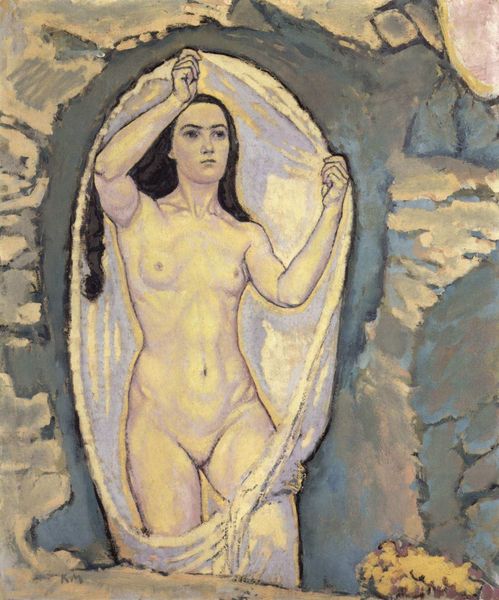
Titel: Venus in der Grotte
Künstler: Koloman Moser
Standort: Wien
Institution: Sammlung Leopold
Schlagwörter: akt, blau, blätter, dunkel, felsen, gemälde, gestein, hand, haut, körper, nackt, schatten, umhang, weiß, gelb, grün, kirchner, landschaft, mädchen, braun, brust, busen, finger, frau, frisur, grau, haar, hell, hintergrund, jahrhundertwende, licht, mund, nase, pastell, schwarz, zeichnung, blick, dame, gras, schleier, tuch, wiese, expressionismus, hochformat, malerei, symbolismus, jung, arm, arme, augen, blass, falten, faru, gesicht, halten, lang, mensch, rahmen, stein, steine, bildnis, hals, hände, porträt, spiegel, vorhang, öl, dämmerung, ferne, morgen, natur, busch, flach, gehen, schlank, sonne, auge, figur, haare, lange haare, stehend, stoff, decke, blatt, person, pflanze, blässe, frontal, höhle, kinn, locken, oval, rund, beine, gleb, taille, bein, brüste, moderne, abstrakt, fels, fläche, modern, farbe, tag, klein, beige, blue, hands, king, oil, white, women, black, dark hair, face, female, gray, green, grey, hair, jugendstil, lady, nose, painting, portrait, robe, symbolism, woman, yellow, detail, muskeln, ernst, schmal, tusch, handtuch, mirror, pink, sheet, stuck, brown, plant, nabel, bauch, entkleidung, fin de siècle, junge frau, klinger, laken, bauchnabel, brustwarzen, geschlecht, knie, scham, schenkel, klimt, dünn, surrealismus, griff, schwarze haare, linie, geheimnis, nackig, rippen, schönheit, traum, jungfrau, schweiz, jugenstil, greifen, stand, hodler, allegorie, beckmann, rasiert, leintuch, sehnsucht, hüfte, cliff, life, naked, nude, rock, rocks, sky, stone, stark, brus, grotte, girl, landscape, mountain, water, bleich, maskulin, eyes, muschel, light, wien, drawing, paper, aurora, verstecken, frame, gaze, look, shadow, brow, fabric, mouth, scarf, art nouveau, sketch, allegory, rundung, art deco, enthüllung, auferstehung, schiele, lean, model, kandinsky, breast, schutz, abstract, bright, knabenhaft, drapery, geburt, waschung, umhand, arms, cloak, clothes, neck, pose, wahrheit, art, hips, pastel, study, kokoschka, marc, abstraction, eye, form, legs, lines, mandorla, cloth, bush, bare, shrub, breasts, venus, chest, bathing, towel, beautiful, figure, lips, long, long hair, pale, shoulders, stare, titten, cave, contemporary, paint, black hair, eyebrows, escape, kokon, opening, work, shell, clothing, tan, gesture, open, hold, ferdinand hodler, body, metaphor, symbol, sexualität, eyebrow, belly button, nipples, penis, stomach, vagina, grave, faded, egg, vulva, veil, curves, anatomy, leg, muscles, material, halo, umhüllung, thin, herauskommen, tissue, holding, nachkt, movment, deshabille, allegoric, allegorical, birth, blick aus dem bild raus, crotch, eihülle, eurhythmie, felsnische, frau als fötus, grotto, hairless, jujg, laintuch, lilac, nakes, schlüpfende frau, schweit, fit, liberty, warm, sex, nackte schönheit, frau mit lanen dunklen haaren, brunette, nake, torso, white woman, abdomen, belly, enthüllend, boobs, skinny, balck, lifting, ribs, cover, elbow, contour, sexual, madona, neutral, unibrow, fine art, born, atletic, brunnete, pubis, naval, brests, shroud, womb, hard, e;;pw, expressionless, covering, breaking, leaving, small breasts, emerging, öffnet, lad, revealing, stepping out, black eyes, gal, emerge, cocoon, exiting, escaping, tittchen, kleine brüste, teils bedeckt, iridescent